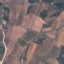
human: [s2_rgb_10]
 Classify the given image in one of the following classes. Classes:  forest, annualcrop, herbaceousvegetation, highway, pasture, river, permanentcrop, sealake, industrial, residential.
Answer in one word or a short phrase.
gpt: PermanentCrop